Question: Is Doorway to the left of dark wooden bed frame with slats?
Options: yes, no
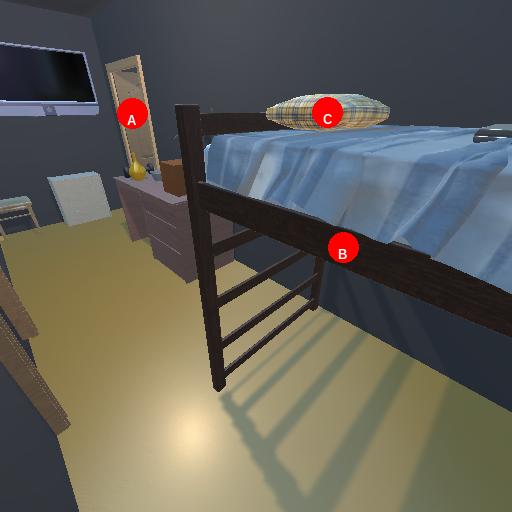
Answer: yes